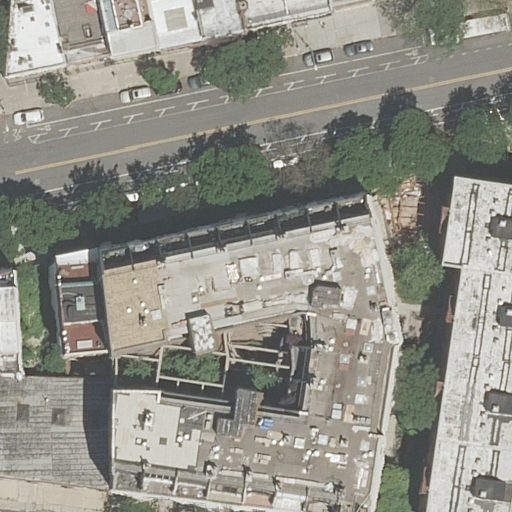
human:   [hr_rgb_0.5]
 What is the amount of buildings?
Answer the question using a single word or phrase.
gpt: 15

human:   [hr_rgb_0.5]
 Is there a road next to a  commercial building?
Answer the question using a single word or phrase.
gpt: no

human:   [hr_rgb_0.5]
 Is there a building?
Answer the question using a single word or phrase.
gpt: yes

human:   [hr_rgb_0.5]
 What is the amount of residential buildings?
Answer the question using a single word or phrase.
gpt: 15

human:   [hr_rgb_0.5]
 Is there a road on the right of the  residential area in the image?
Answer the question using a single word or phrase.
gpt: no

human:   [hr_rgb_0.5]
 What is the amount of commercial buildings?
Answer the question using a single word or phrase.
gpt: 0

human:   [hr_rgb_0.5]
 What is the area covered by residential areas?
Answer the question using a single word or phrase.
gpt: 1382m2

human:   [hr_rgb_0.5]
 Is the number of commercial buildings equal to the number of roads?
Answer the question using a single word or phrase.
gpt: no

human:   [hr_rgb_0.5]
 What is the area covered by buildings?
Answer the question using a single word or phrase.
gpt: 2829m2

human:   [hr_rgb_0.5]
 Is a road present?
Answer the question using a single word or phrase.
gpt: yes

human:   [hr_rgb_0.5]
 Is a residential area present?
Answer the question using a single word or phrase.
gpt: yes

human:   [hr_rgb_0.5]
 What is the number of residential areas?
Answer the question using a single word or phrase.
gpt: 1

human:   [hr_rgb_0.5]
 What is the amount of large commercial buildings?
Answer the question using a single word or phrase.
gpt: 0

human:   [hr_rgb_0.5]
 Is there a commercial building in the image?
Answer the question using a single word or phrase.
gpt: no

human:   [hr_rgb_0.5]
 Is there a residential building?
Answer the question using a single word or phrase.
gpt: yes

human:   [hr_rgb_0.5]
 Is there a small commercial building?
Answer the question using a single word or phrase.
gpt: no

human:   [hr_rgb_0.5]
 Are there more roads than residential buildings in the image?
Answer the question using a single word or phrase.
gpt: no

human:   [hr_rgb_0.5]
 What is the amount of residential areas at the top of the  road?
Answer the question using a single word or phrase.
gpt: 0

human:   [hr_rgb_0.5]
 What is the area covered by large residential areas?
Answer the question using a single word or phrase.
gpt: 1382m2

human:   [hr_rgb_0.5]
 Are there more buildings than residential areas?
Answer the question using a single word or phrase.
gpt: yes

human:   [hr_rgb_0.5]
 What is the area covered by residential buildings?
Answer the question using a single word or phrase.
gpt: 2829m2

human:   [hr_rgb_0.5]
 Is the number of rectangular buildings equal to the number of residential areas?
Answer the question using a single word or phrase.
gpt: no

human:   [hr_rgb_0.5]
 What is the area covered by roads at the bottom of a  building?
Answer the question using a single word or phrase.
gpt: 0m2

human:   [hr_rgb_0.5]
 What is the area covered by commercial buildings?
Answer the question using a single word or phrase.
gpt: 0m2

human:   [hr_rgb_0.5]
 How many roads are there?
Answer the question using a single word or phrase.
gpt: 1

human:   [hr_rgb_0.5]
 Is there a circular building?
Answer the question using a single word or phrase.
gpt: no

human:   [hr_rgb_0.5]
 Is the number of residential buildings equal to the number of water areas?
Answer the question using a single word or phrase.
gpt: no

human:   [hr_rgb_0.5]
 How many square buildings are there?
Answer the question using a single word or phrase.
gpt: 0

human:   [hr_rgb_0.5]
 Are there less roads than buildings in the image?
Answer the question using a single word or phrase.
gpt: yes

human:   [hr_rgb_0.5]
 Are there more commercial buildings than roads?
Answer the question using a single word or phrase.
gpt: no

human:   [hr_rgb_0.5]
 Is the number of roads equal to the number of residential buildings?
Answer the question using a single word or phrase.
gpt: no

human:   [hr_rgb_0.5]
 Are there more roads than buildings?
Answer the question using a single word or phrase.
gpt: no

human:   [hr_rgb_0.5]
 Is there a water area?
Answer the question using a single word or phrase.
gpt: no

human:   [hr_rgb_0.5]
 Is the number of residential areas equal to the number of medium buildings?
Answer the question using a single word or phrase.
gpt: no

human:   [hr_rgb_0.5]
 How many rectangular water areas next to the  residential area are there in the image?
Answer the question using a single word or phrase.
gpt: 0

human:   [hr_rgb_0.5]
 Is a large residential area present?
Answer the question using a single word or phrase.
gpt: yes

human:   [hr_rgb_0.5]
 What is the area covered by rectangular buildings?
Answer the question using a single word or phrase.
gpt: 1895m2

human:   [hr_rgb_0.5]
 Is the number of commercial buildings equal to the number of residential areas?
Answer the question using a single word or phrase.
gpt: no

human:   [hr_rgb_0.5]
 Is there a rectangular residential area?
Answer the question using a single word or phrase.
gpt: yes

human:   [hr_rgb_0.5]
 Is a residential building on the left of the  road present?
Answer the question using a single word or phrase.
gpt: yes

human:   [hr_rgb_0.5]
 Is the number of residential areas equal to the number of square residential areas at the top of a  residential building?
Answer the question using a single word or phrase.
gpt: no

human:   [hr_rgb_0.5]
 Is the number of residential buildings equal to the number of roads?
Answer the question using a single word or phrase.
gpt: no

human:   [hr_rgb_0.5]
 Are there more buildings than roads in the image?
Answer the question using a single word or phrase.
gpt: yes

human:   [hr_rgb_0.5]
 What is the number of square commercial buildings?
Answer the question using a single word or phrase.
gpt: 0

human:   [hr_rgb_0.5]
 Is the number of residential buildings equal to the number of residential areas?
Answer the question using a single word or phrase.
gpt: no

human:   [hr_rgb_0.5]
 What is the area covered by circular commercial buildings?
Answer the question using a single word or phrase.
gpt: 0m2

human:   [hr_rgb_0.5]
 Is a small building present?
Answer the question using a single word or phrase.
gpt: yes

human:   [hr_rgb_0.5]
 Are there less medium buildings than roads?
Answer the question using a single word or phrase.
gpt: no

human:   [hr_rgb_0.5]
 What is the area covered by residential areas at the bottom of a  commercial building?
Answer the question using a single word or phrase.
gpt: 0m2

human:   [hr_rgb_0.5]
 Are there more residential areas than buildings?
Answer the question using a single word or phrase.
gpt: no

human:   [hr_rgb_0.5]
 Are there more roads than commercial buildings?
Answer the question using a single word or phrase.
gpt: yes

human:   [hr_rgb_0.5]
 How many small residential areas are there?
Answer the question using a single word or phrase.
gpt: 0

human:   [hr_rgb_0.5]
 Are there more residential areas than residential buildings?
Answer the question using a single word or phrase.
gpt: no

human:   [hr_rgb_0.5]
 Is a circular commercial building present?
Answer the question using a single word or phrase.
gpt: no

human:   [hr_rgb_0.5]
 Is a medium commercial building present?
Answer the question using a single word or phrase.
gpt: no

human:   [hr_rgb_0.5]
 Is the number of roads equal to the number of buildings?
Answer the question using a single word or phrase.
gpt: no

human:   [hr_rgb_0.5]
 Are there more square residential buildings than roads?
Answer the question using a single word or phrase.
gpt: no

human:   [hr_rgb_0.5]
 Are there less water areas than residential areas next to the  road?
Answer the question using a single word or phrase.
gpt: yes

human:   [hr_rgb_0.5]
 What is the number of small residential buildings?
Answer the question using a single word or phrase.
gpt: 7

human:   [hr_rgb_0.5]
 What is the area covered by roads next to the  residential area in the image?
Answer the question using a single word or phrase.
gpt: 0m2

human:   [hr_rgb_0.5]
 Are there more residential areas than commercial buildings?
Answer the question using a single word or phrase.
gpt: yes

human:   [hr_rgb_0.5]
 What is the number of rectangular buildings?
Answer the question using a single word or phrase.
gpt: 13

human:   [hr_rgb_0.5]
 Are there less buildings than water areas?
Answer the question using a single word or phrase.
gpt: no

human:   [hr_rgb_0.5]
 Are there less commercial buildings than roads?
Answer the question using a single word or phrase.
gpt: yes